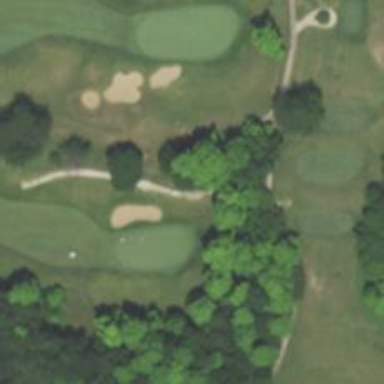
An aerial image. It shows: Path for both roads and golfers.